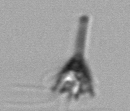
Label: Pyramimonas_longicauda